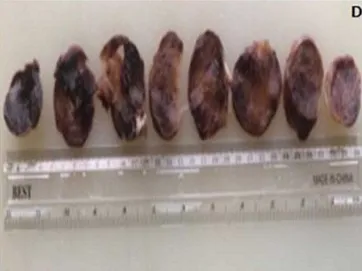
Serial sections of the mass).
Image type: pathology (fish)